Question: I'm having difficulty to centering my navbar brand logo.
currently, my logo will align far to the left.
what I want actually to align it center from the first link. Kindly find below for the sample :

Please find below my code at JSFiddle
<URL>
'''
<div id="navbar">
<nav role="navigation" class="navbar-custom">
<div class="navbar-header">
<button data-toggle="collapse" data-target="#ren-nav-collapse" class="navbar-toggle">
<span class="sr-only">
Toggle navigation
</span>
<span class="icon-bar" />
<span class="icon-bar" />
<span class="icon-bar" />
</button>
<a href="#" class="navbar-brand">
<img src="http://i.imgur.com/CMEnIo7.png" />
</a>
</div>
<div class="collapse navbar-collapse" id="ren-nav-collapse">
<ul class="nav navbar-nav">
<li>
<a href="#">LINK 1</a>
</li>
<li>
<a href="#">LINK 2</a>
</li>
<li>
<a href="#">LINK 3</a>
</li>
<li>
<a href="#">LINK 4</a>
</li>
<li>
<a href="#">LINK 5</a>
</li>
<li>
<a href="#">LINK 6</a>
</li>
</ul>
</div>
</nav>
</div>
'''
Really need your kind answer.
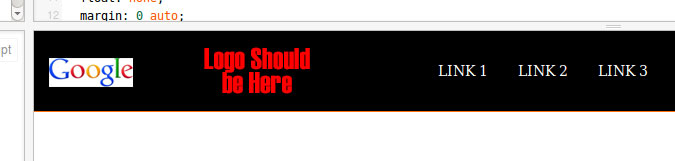
Answer: Look at here : <URL>
'''
<div id="navbar">
<nav role="navigation" class="navbar-custom">
<div class="navbar-header col-xs-3 myheader"> // CHANGE HERE
<button data-toggle="collapse" data-target="#ren-nav-collapse" class="navbar-toggle">
<span class="sr-only">
Toggle navigation
</span>
<span class="icon-bar" />
<span class="icon-bar" />
<span class="icon-bar" />
</button>
<a href="#" class="navbar-brand mybrand"> // CHANGE HERE
<img src="http://i.imgur.com/CMEnIo7.png" />
</a>
</div>
<div class="collapse navbar-collapse" id="ren-nav-collapse">
<ul class="nav navbar-nav mybar"> // CHANGE HERE
<li>
<a href="#">LINK 1</a>
</li>
<li>
<a href="#">LINK 2</a>
</li>
<li>
<a href="#">LINK 3</a>
</li>
<li>
<a href="#">LINK 4</a>
</li>
<li>
<a href="#">LINK 5</a>
</li>
<li>
<a href="#">LINK 6</a>
</li>
</ul>
</div>
</nav>
</div>
'''
'''
.mybar {
margin-left:0px !important;
}
.mybrand{
float:none !important;
}
.myheader{
text-align: center;
padding: 1em;
}
'''